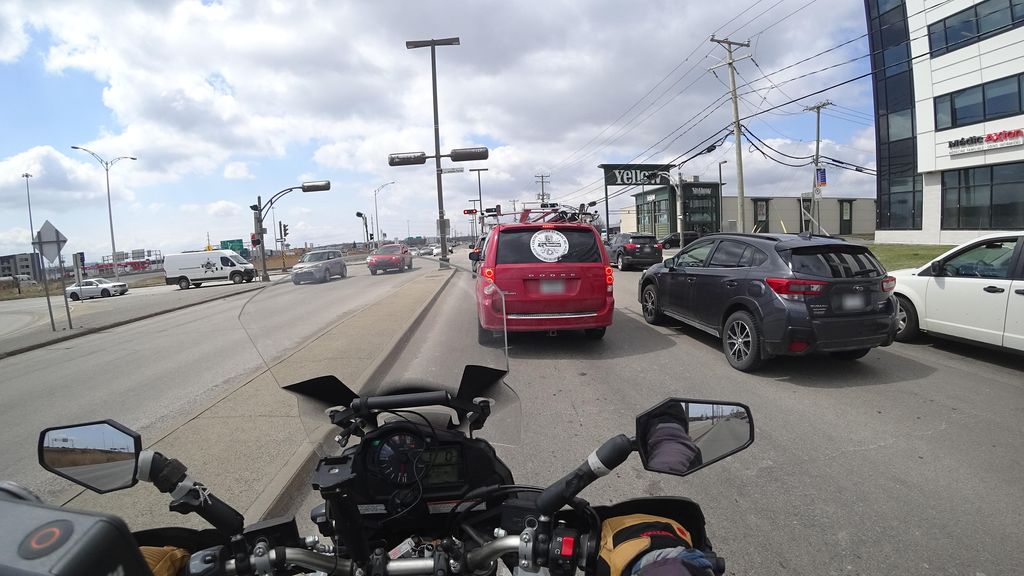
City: quebec_city